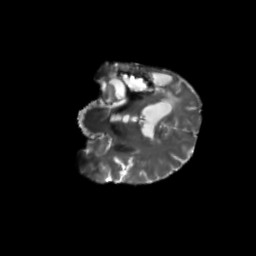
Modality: T2w
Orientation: coronal
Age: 53
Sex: male
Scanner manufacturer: siemens
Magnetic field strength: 3 T
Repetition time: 5.25 s
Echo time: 0.08 s